Question: I have a page called 'ProductDetail.cshtml that uses a masterLayout page. This MasterLayout contains a PartialView that populates a drop-down menu with 'cart items' showing how many items there are as shown:

Currently, when a user adds an item to their cart a Modal pop-up shows the newly added item, after the modal is closed I need to update the cart drop down drop to show the newly updated cart item number in the MasterLayout.
'MasterLayout.cshtml' showing the 'Cart Item' drop down, The 'Cart' method returns back a PartialView.:
'''
<form class="navbar-form pull-right">
@Html.Action("MiniCart", "Cart")
</form>
'''
'ProductDetail.cshtml' which uses MasterLayout.cshtml.
'''
<script>
$("#AddCartItem").click(function (e) {
e.preventDefault();
$.ajax({
url: '@Url.Action("AddToCart")',
type: 'POST',
data: {
"id": $('#productId').val(),
"qty": $('#productQty').val(),
"name": $('#productName').text(),
"price": $('#productPrice').text(),
"brand": $('#productBrand').text(),
"image": $('#productImage').val()
},
success: function (json) {
for (var i = 0; i < json.length; i++)
{
AddRows(json[i].CartItemImage,
json[i].CartItemName,
json[i].CartItemPrice,
json[i].CartItemQty,
json[i].CartItemBrand);
}
$("#dialog-example").modal('show');
}
});
});
$("#CloseModal").click(function (e) {
$('body').on('hidden.bs.modal', '.modal', function () {
$(this).removeData('bs.modal');
});
//****Attempt to call the PartialView of the MasterLayout to update drop-down
$.ajax({
url: '@Url.Action("MiniCart", "Cart")'
});
});
</script>
'''
The above JQuery passes back a returned JSON object CartItems list in the 'success' method. The modal body table content is built up then when the users closes the modal (as denoted by the ID '#CloseModal' I want the PartialView to be recalled in the MasterLayout to update the CartItems drop-down to show the new value. Can anyone point me in the right direction of being able to achieve this?
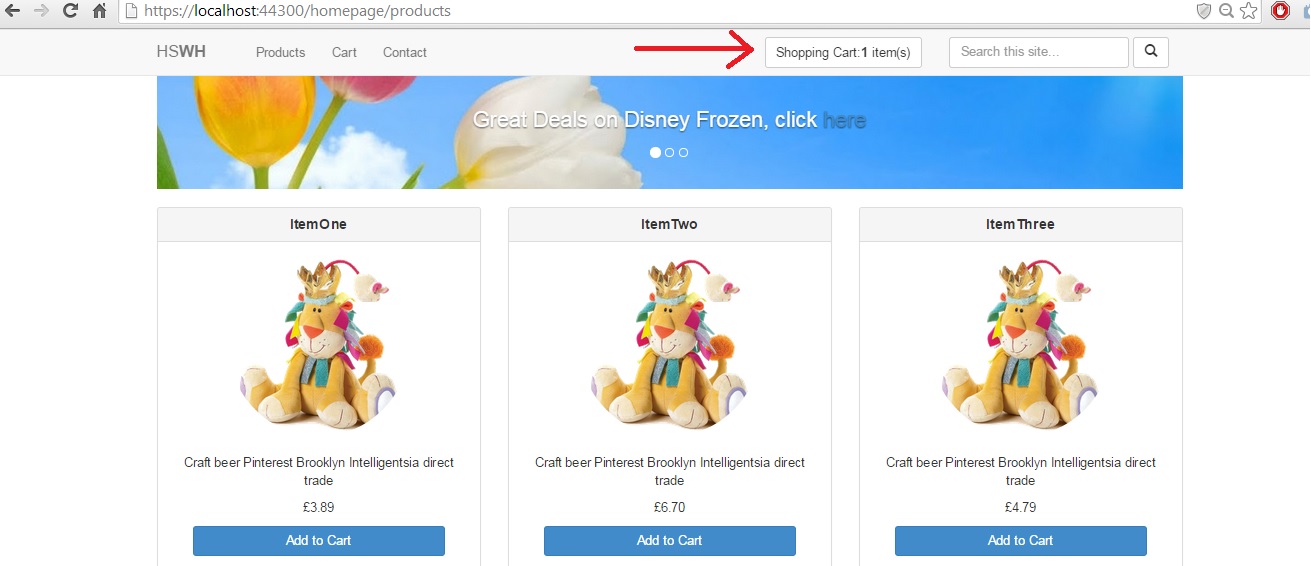
Answer: You could call the cart action method with JQuery and then replace the content within the 'form' with the new content.
'''
<script>
$(document).ready(function() {
$.get('@Html.Url("MiniCart", "Cart")', function(data) {
$('.navbar-form').html(data);
});
});
</script>
'''